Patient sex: M
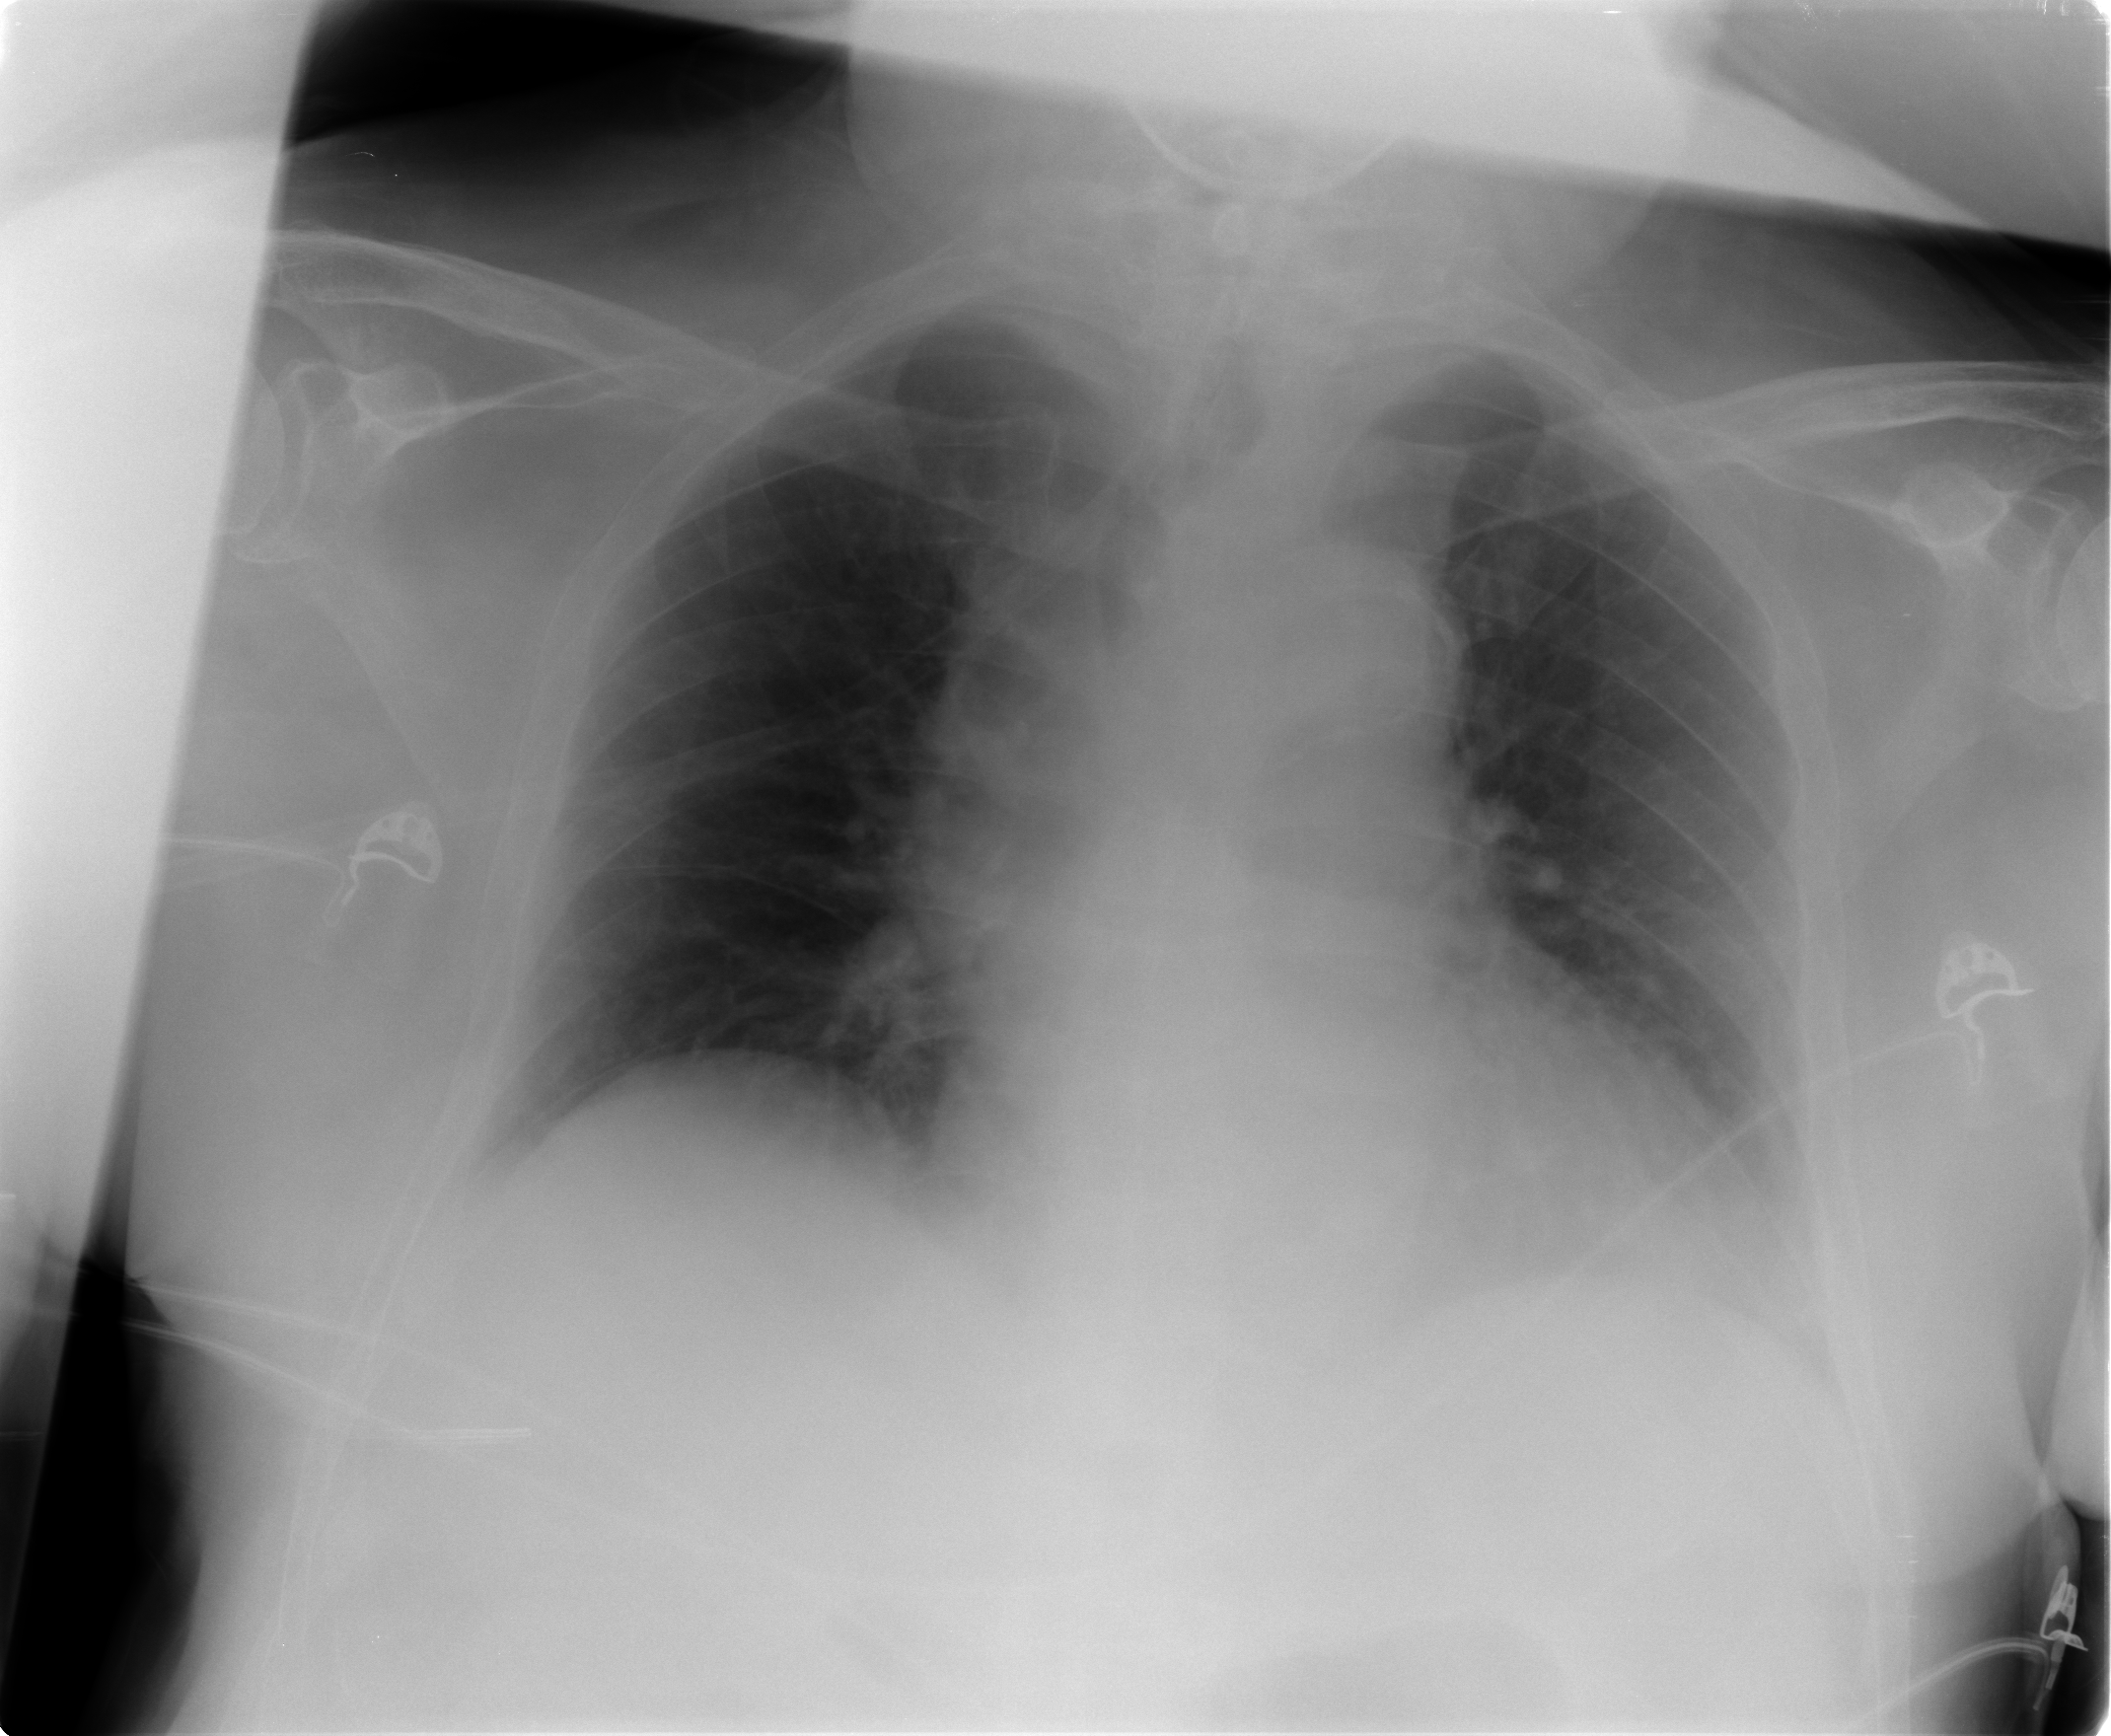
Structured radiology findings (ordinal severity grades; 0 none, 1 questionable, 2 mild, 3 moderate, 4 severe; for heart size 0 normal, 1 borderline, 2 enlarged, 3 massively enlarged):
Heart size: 2
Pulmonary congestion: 0
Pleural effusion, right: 2
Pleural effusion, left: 2
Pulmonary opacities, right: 0
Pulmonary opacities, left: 0
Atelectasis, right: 2
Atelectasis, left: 2